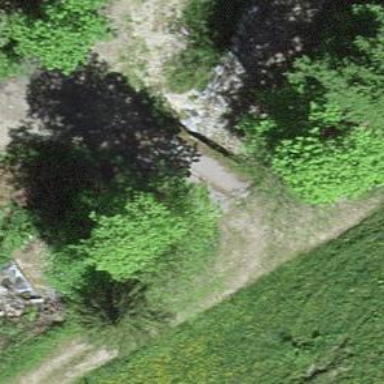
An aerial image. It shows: Track road on concrete bridge with grade 1 track type.